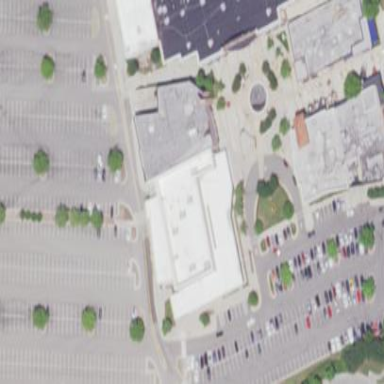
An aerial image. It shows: Mall building.